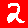
Digit: 2